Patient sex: F
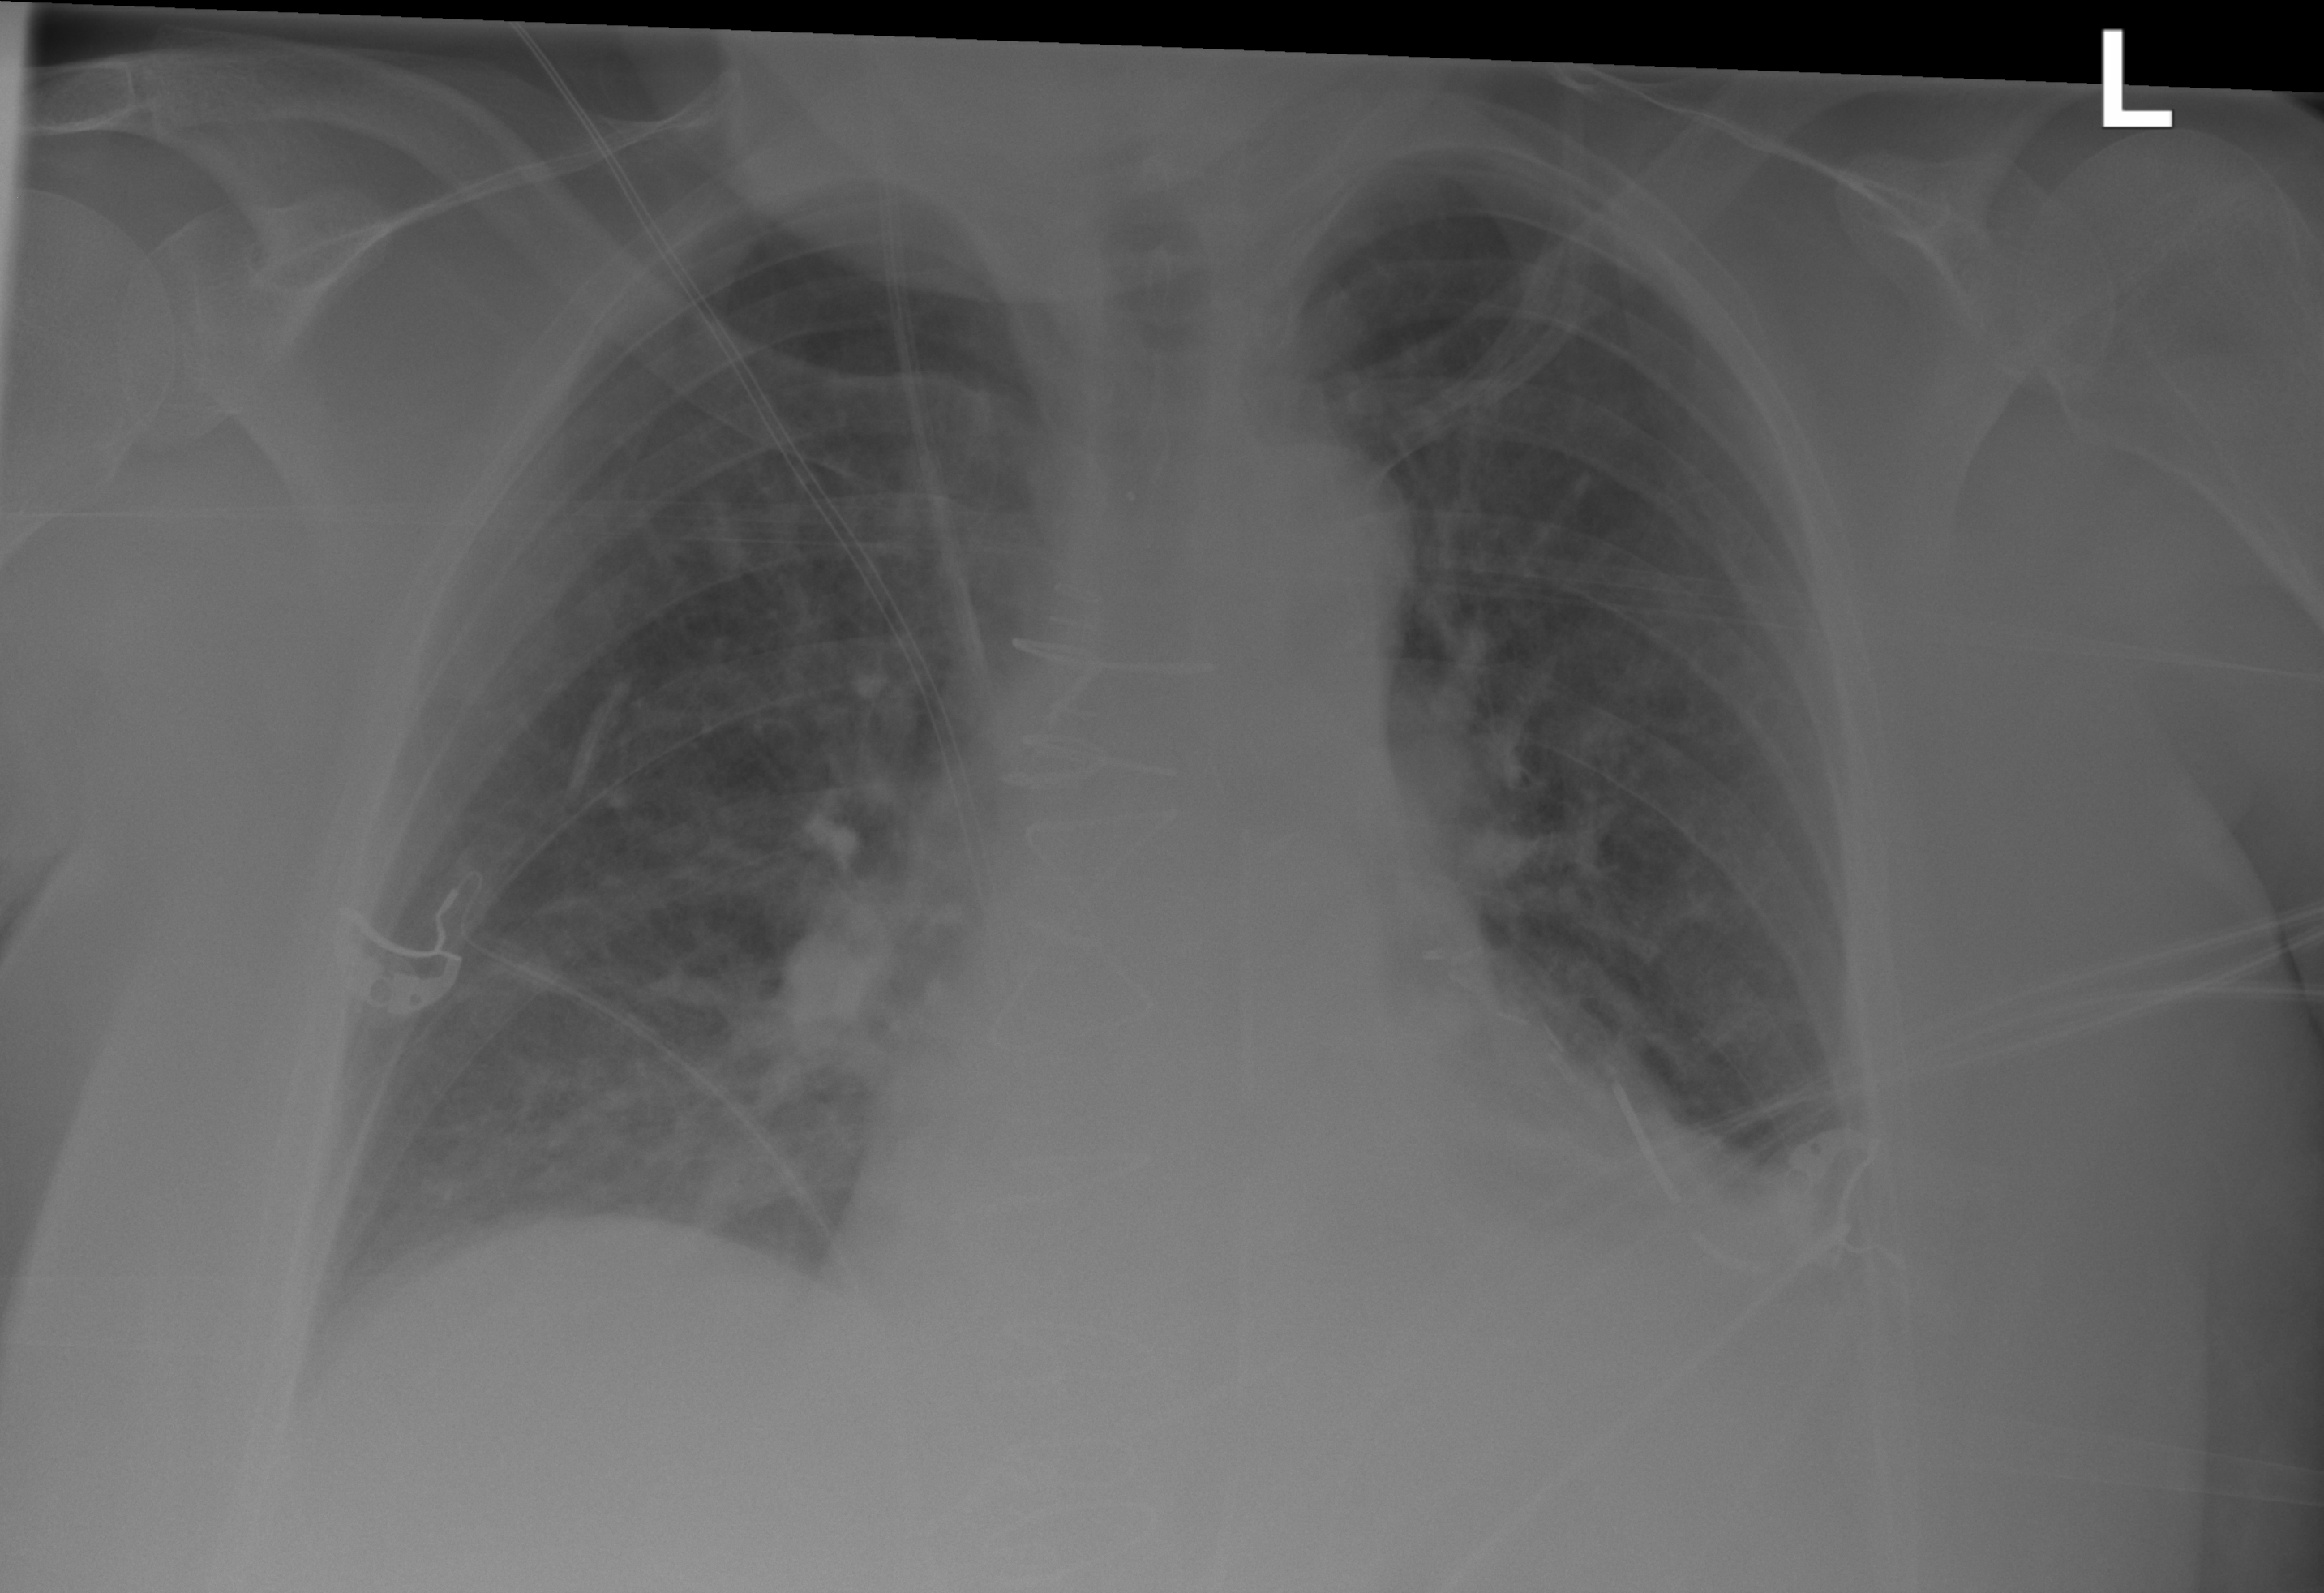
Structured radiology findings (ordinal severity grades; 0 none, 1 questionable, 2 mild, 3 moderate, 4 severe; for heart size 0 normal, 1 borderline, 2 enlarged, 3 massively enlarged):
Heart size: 0
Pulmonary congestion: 0
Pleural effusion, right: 0
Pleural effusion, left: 0
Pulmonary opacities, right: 0
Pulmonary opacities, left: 0
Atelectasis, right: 2
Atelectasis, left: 2